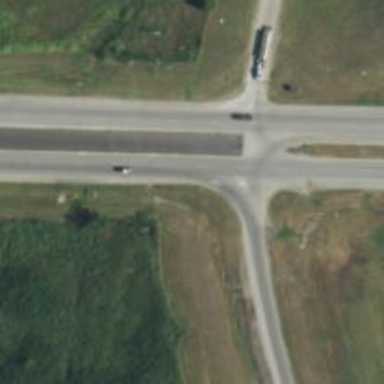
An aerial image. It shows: Trunk link highway.